Question: Which FormDataSource method to use to determine that the record is not saved yet?
i.e.

I mean when my grid line is in this situation I want my mennuItemButton to throw the error.
Thanks...
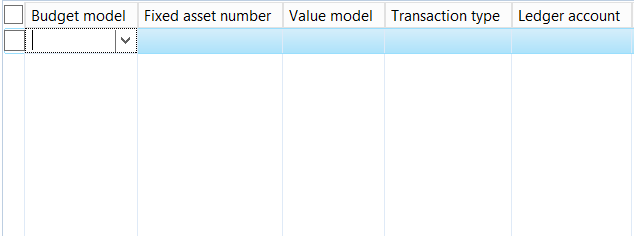
Answer: You can check the RecId == 0, but in your case it would be simpler to set the NeedsRecord attribute of the menu item. This will disable the button if there is no active record.